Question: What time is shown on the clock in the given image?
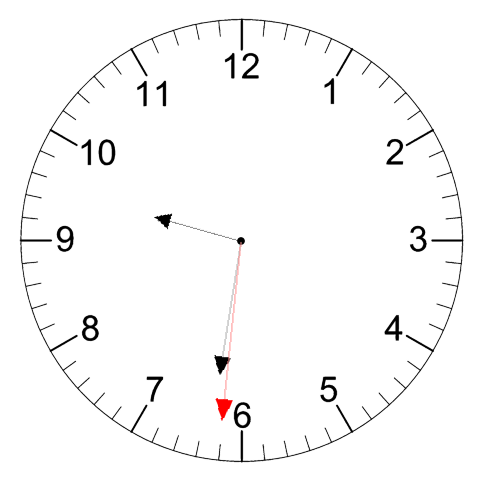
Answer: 09:31:31